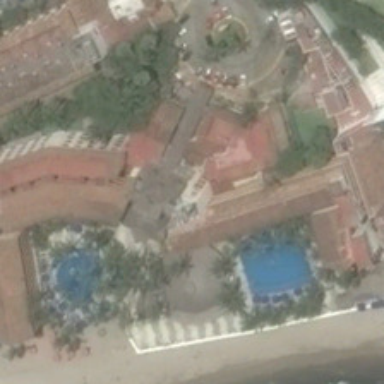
Some buildings and green trees are near a beach .